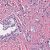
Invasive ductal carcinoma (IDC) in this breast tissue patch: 1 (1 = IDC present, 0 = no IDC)